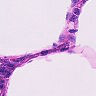
Metastatic tissue present: no